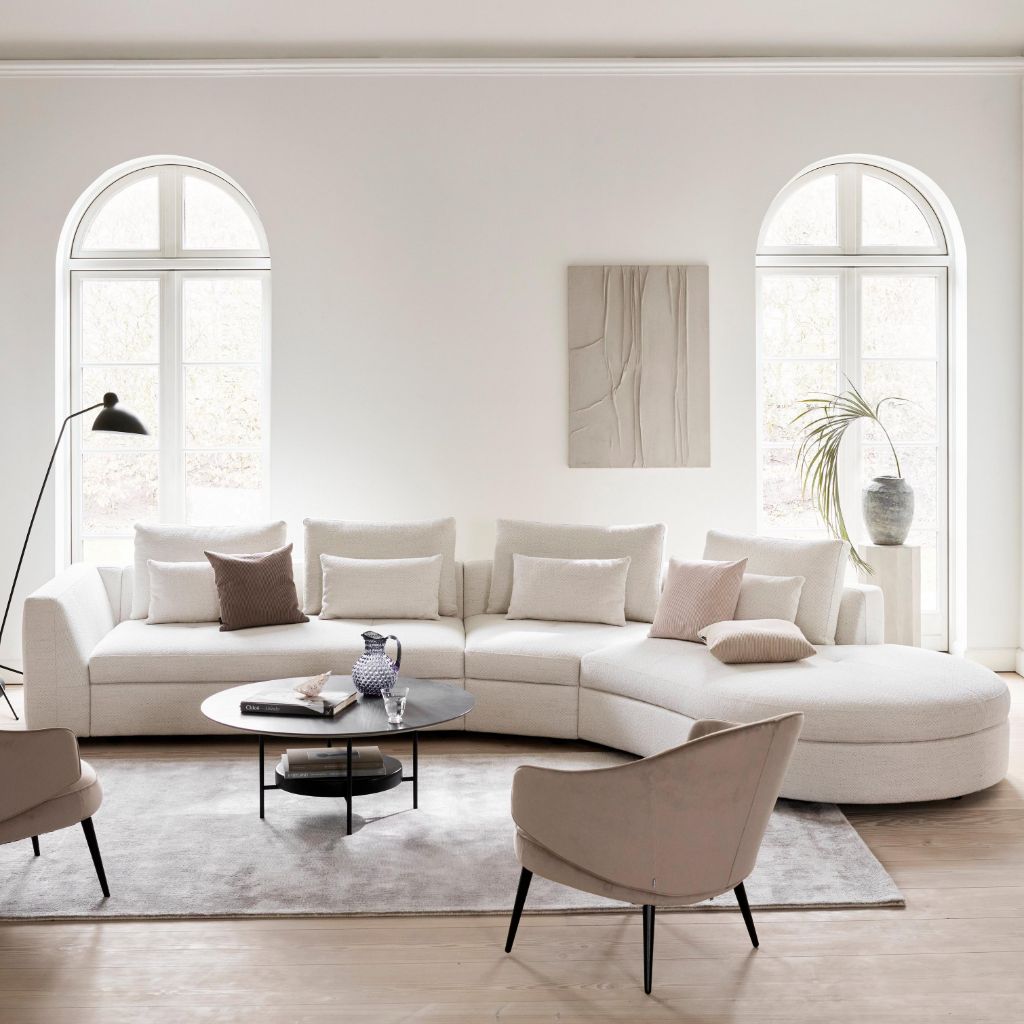
cream fabric sectional sofa, living room, wood flooring, with plank pattern, modern, paint wallpaper, with solid pattern